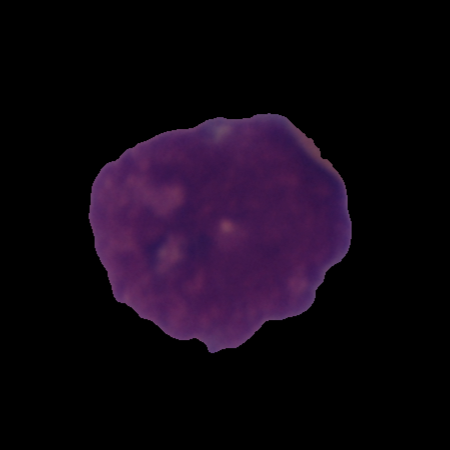
Label: cancer